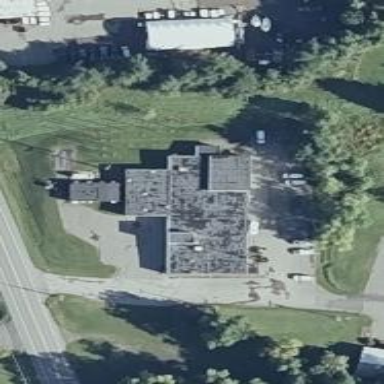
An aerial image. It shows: Service building.